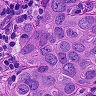
Metastatic tissue present: yes